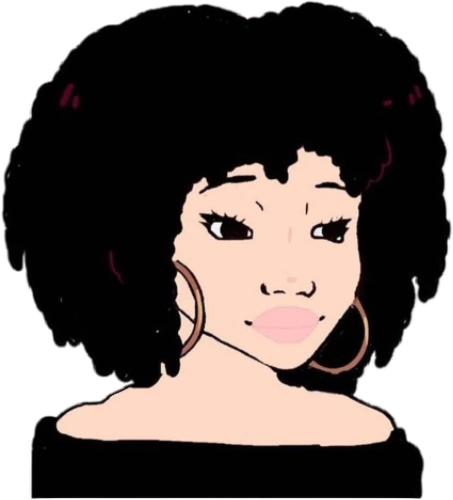
Label: 5_Blackjak